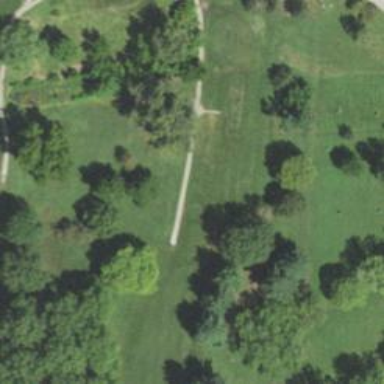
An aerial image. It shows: Golf hole.